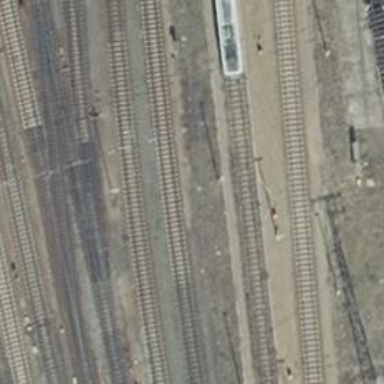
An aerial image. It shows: Abandoned railway.